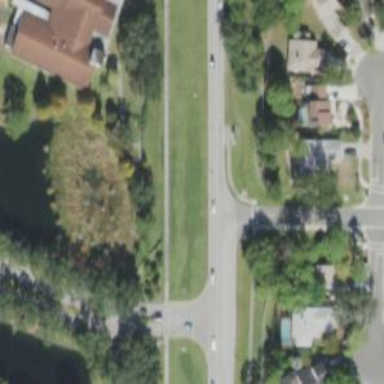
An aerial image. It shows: Residential road with sidewalk on the left.